Field crop: maize
Growth stage: 2
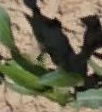
Species: maize